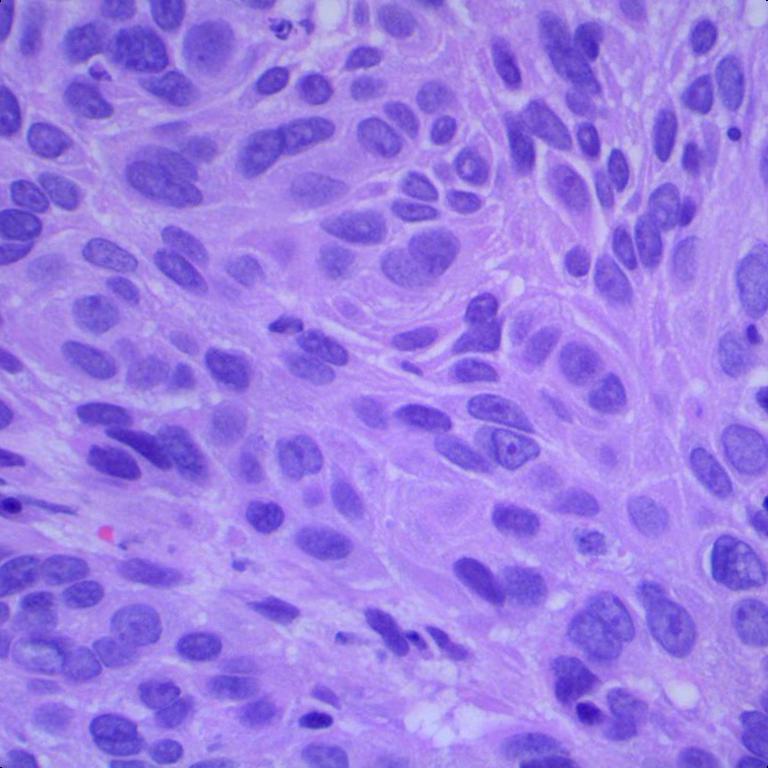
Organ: lung
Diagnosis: squamous carcinomas